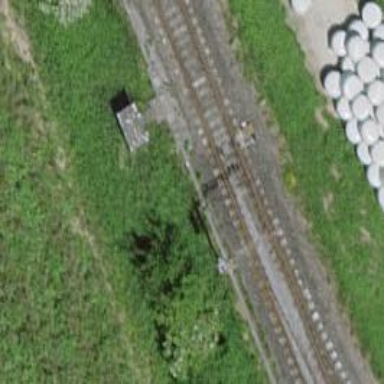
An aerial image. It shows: Railway switch.